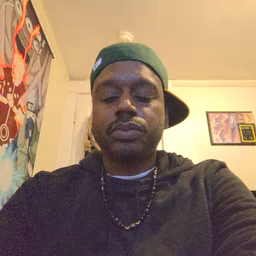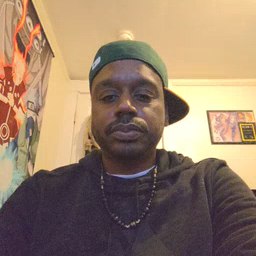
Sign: nose